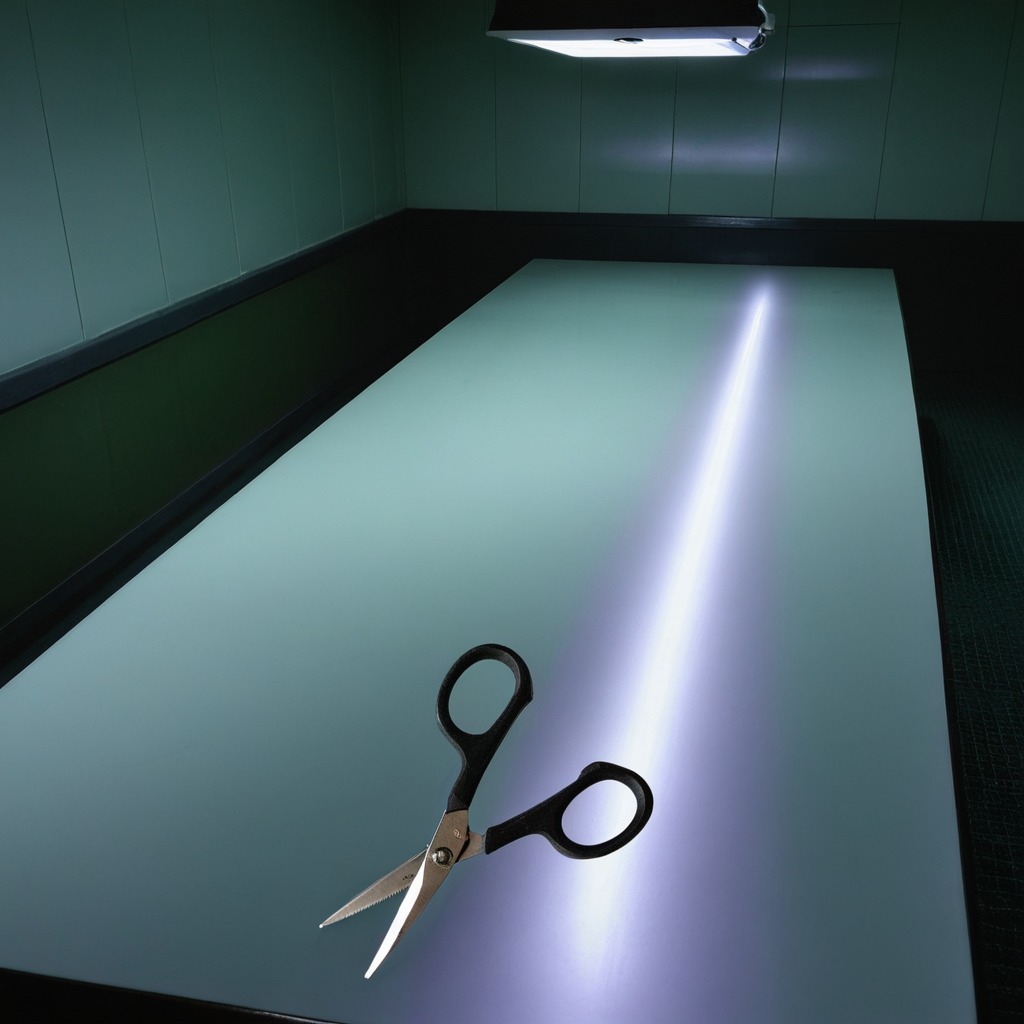
A scissor lies on a clean empty table in a railway signal maintenance room lit by harsh overhead fluorescents photorealistic surface textures crisp shadows high dynamic range